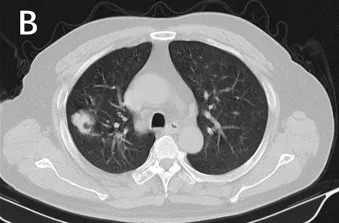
Chest CT and pelvic MRI before etoposide chemotherapy. Multiple nodules located in both sides of the lung.
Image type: radiology (ct)